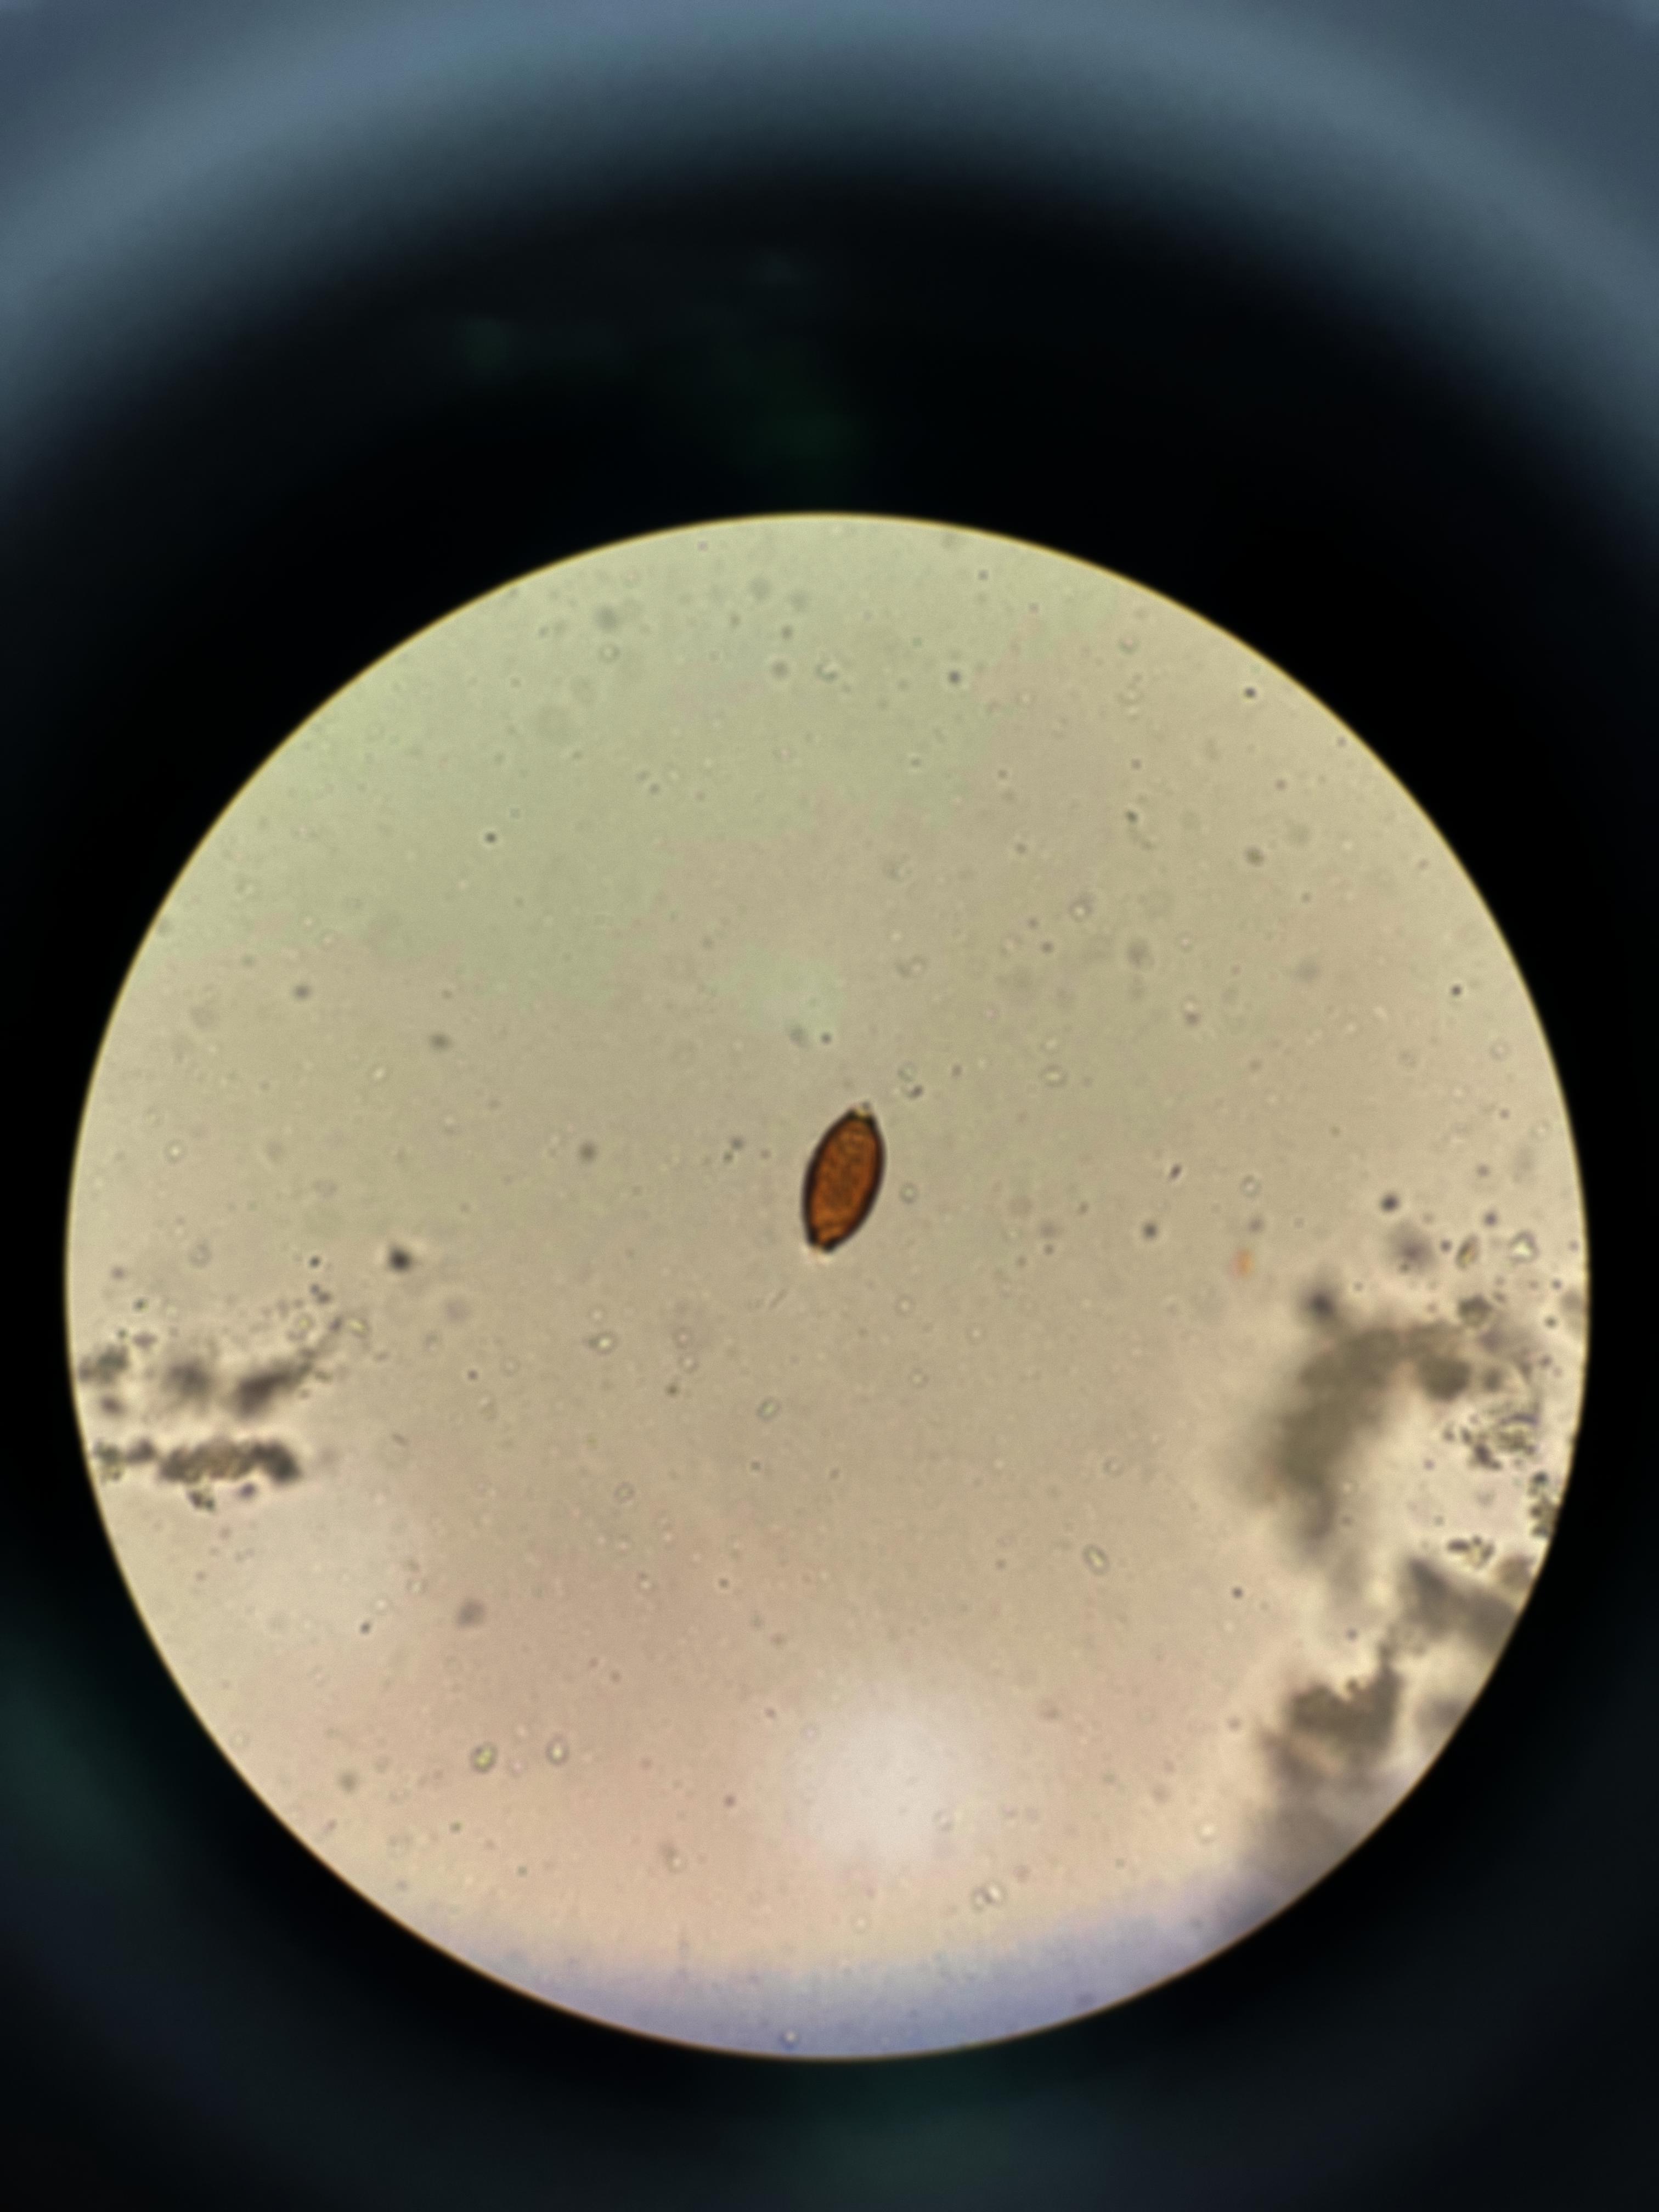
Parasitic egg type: Trichuris trichiura